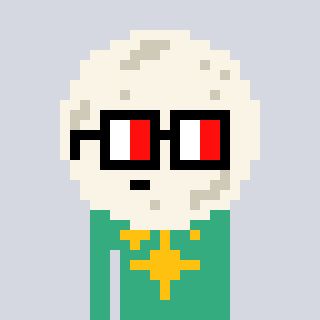
a pixel art character with square glasses with black frames and red eyes, a moon-shaped head and a teal-colored body on a cool background